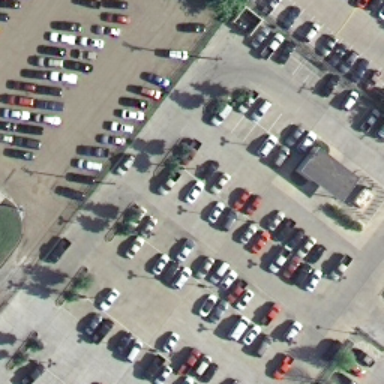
Lots of cars parked neatly in the parking lot .